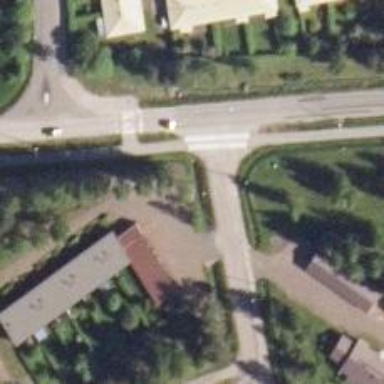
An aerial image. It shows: Road with "give way" sign.